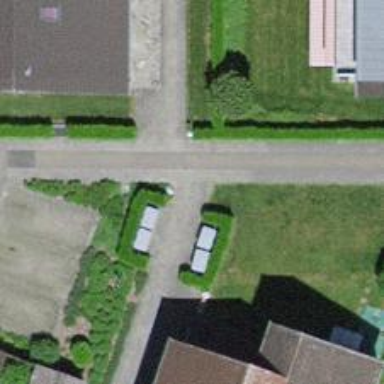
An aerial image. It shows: Alley designated as footway.